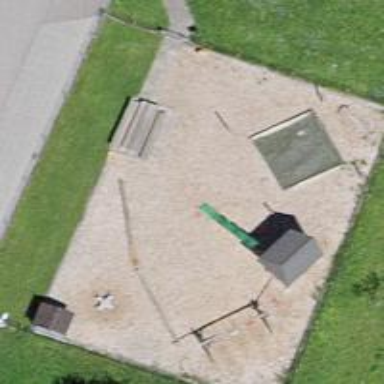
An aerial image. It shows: Playground area for leisure land.